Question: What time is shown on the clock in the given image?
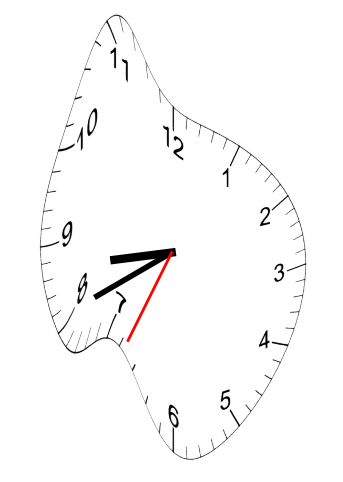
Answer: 08:40:34